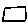
Label: square